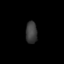
Tissue: skin
Cell type: Others
Senescence score: 0.7714
Nuclear area (px): 249
Mean DAPI intensity: 59.249